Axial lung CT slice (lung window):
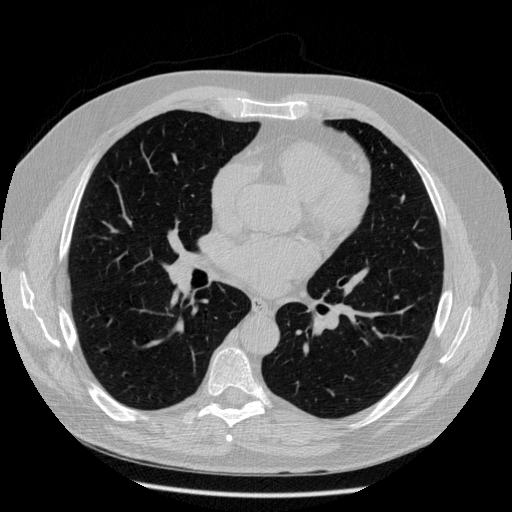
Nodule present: no